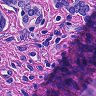
Metastatic tissue present: yes